Question: I have a navigation view controller that upon action sends a segue to a tab bar view controller. Because of this segue the tabbed view controller inherits the navigation bar. I am trying to apply a title to one of my view controllers attached to the tab bar view controller, but setting the title via code is not working for me. does anyone know the reason why that could be?
Here is a picture of my storyboard:

The view controller with the logout button is where I am trying to set the title in the nav bar (code):
'''
import UIKit
class ProfileSettingsViewController: UIViewController {
override func viewWillAppear(animated: Bool) {
self.navigationItem.title = "Profile Settings"
}
override func viewDidLoad() {
super.viewDidLoad()
self.navigationItem.leftBarButtonItem = nil
}
override func didReceiveMemoryWarning() {
super.didReceiveMemoryWarning()
// Dispose of any resources that can be recreated.
}
@IBAction func logoutButton(sender: AnyObject) {
PFUser.logOut()
var currentUser = PFUser.currentUser()
self.performSegueWithIdentifier("userLoggedOut", sender: self)
self.navigationController?.setNavigationBarHidden(self.navigationController?.navigationBarHidden == false, animated: true)
}
}
'''
View controller embedded in the navigation controller triggering the segue to the tab bar controller:
'''
import UIKit
class UserRegistrationViewController: UIViewController {
func displayAlert(title:String, error:String) {
var alert = UIAlertController(title: title, message: error, preferredStyle: UIAlertControllerStyle.Alert)
alert.addAction(UIAlertAction(title: "OK", style: .Default, handler: {
action in
}))
self.presentViewController(alert, animated: true, completion: nil)
}
@IBOutlet var usernameTextField: UITextField!
@IBOutlet var emailTextField: UITextField!
@IBOutlet var passwordTextField: UITextField!
override func viewDidLoad() {
super.viewDidLoad()
}
override func didReceiveMemoryWarning() {
super.didReceiveMemoryWarning()
// Dispose of any resources that can be recreated.
}
@IBAction func registerUser(sender: AnyObject) {
var error = ""
if usernameTextField.text == nil || emailTextField.text == nil || passwordTextField.text == nil {
error = "Please enter a username, email and password"
}
if error != "" {
displayAlert("Error In Form", error: error)
} else {
var user = PFUser.currentUser()
user.username = usernameTextField.text
user.password = passwordTextField.text
user.email = emailTextField.text
user.saveInBackgroundWithBlock {
(succeeded: Bool!, signupError: NSError!) -> Void in
if signupError == nil {
println(user.username)
println(user.password)
println(user.email)
self.performSegueWithIdentifier("successfulRegistration", sender: self)
self.navigationController?.setNavigationBarHidden(self.navigationController?.navigationBarHidden == false, animated: true)
// Hooray! Let them use the app now.
} else {
if let errorString = signupError.userInfo?["error"] as? NSString {
error = errorString
} else {
error = "Please try again later."
}
self.displayAlert("Could Not Sign Up", error: error)
}
}
}
}
}
'''
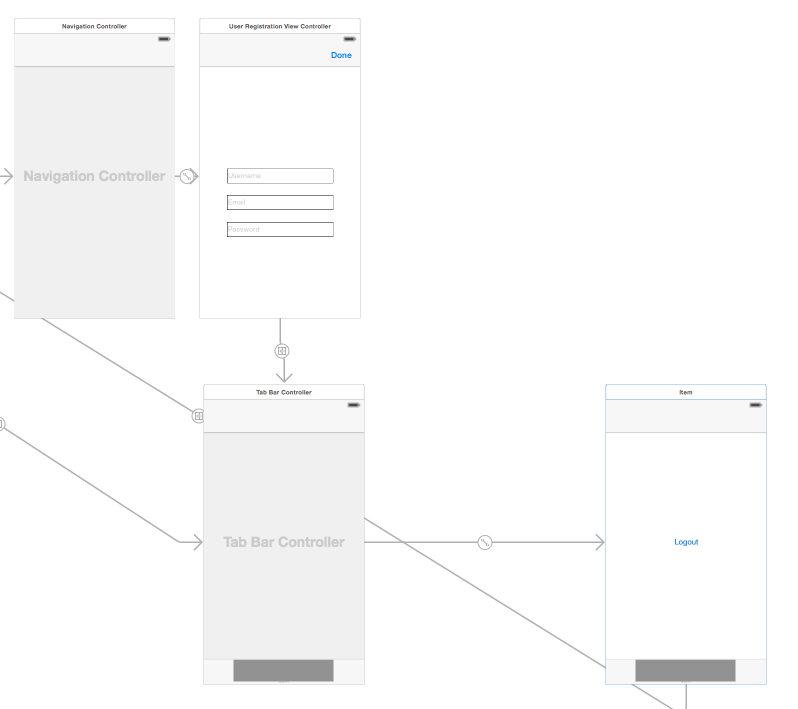
Answer: This worked for me: 'self.parent?.title = "nav bar title"'